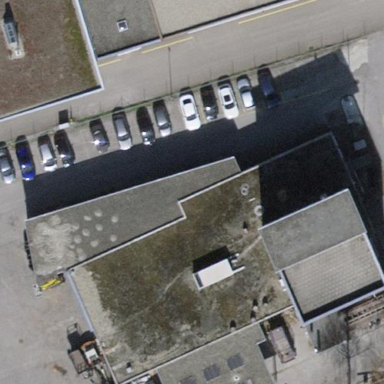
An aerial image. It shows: Restaurant in building.